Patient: sex F, age 86
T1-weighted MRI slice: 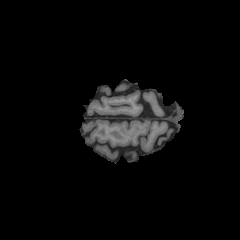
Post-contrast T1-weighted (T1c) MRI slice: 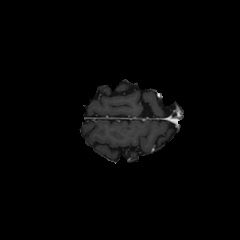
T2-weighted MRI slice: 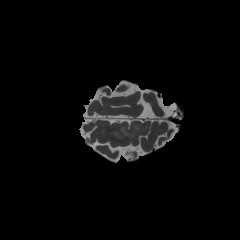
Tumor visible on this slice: no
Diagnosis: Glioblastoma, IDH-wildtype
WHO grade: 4